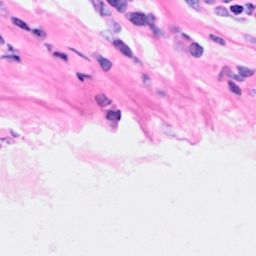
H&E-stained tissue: Breast